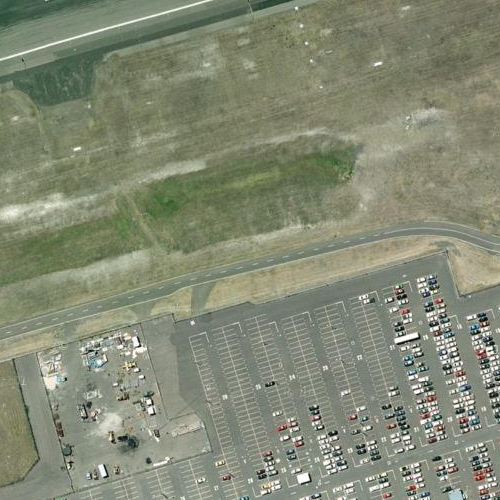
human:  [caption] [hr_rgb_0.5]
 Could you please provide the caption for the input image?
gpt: A river with deep green waters beside a some runways .

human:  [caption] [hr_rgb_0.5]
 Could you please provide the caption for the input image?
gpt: Some highways with some cars on while a river beside .

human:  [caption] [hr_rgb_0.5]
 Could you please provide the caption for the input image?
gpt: There are many runways in the airport while a river passed by .

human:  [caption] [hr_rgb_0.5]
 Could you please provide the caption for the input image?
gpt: An airport with runways and lawns while a river passed by .

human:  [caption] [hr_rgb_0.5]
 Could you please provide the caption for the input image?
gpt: This is an airport with some runways and lawns while a river passed by .